Interaction volume radius: 10 \u00c5
Interaction volume height: 25 \u00c5
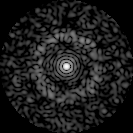
Disorder parameter: 0.8112